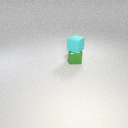
small cyan rubber cube above small green metal cube